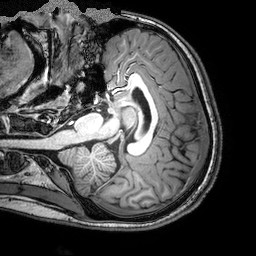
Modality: T1w
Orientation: coronal
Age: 21
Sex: male
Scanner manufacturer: philips
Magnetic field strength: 3 T
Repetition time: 8.083 s
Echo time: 3.703 s